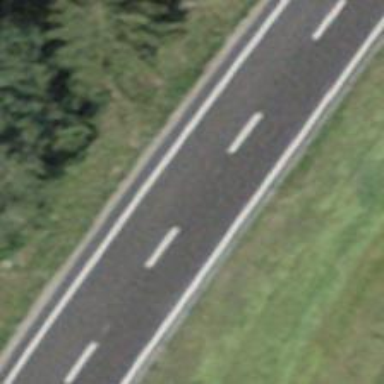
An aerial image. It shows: Primary highway.